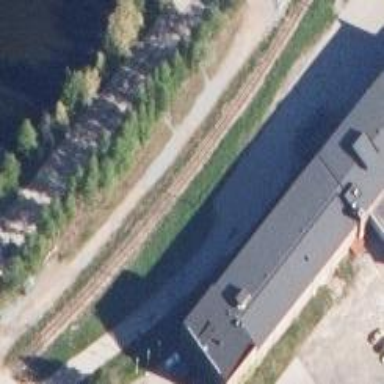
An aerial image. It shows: Railway track of B1 class.